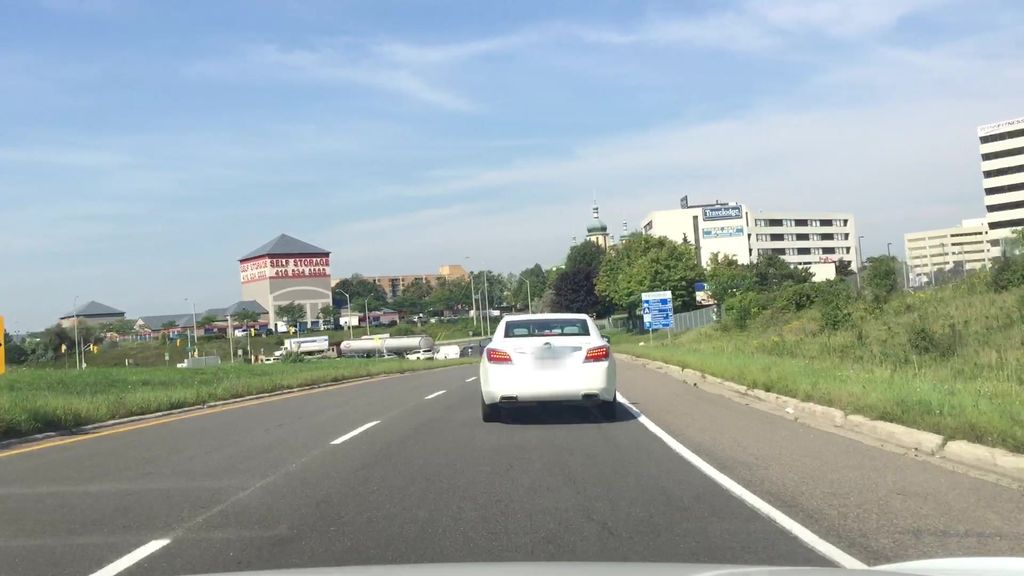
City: toronto